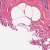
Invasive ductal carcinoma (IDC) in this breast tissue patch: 0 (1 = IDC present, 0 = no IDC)